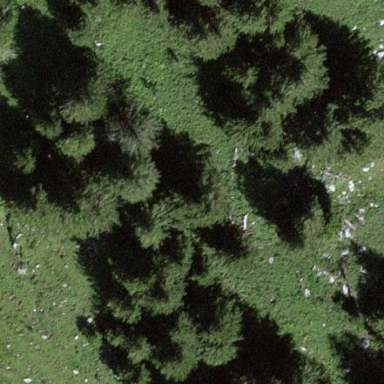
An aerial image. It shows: Forest area.